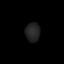
Tissue: lung
Cell type: T cells
Senescence score: 0.2303
Nuclear area (px): 273
Mean DAPI intensity: 35.282